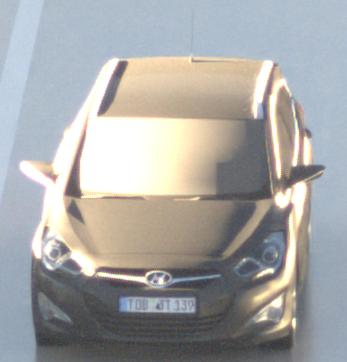
Make: Hyundai
Model: i40 Kombi 1.6 GDI
Detailed model: i40 (VF) Kombi
Model produced from: 2012/08
Model produced until: 2013/09
Doors: 5
Color: gray
Road condition: wet road
Daytime: sunrise or sunset
Contrast: high contrast